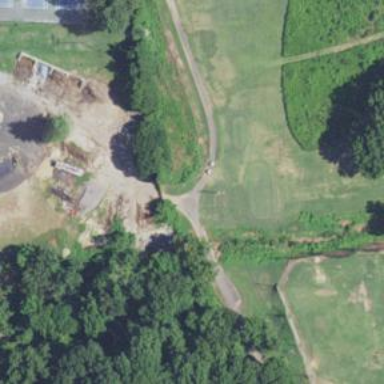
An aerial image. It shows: Asphalt service road used as golf cart path.